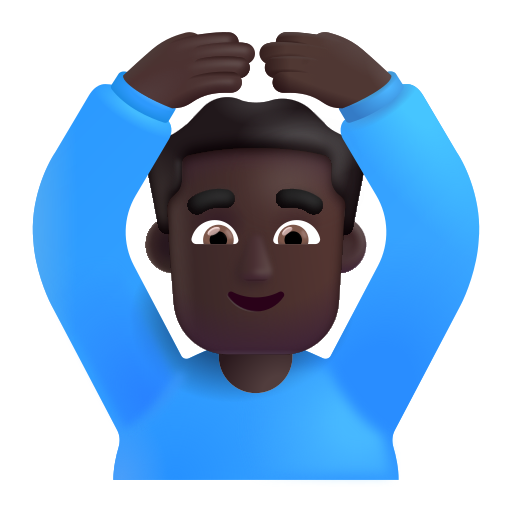
man gesturing ok color dark